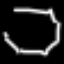
Label: octagon